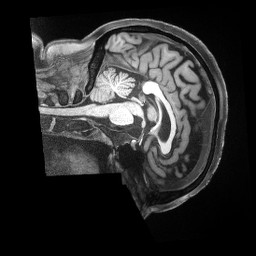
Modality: T1w
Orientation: sagittal
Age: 43
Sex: female
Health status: ill
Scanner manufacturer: siemens
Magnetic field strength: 3 T
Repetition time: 2.5 s
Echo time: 0.00181 s